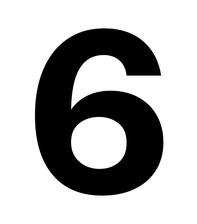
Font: InstrumentSans_Bold